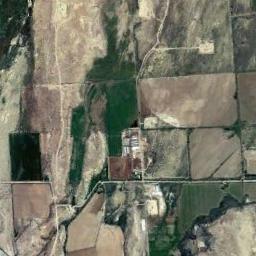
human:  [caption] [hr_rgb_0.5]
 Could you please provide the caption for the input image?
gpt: There are some bare circle farmland in the green land .

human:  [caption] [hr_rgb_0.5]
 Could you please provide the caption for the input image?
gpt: A khaki fan-shaped farmland is surrounded by some other shapes of farmlands .

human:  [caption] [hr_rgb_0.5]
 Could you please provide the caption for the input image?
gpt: A light brown semi-circular farmland .

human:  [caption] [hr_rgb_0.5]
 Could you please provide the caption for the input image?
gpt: There's a circular field with a radius drawn .

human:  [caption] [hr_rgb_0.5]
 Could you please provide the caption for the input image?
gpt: A brown circular farmland with some rectangle farmlands around .